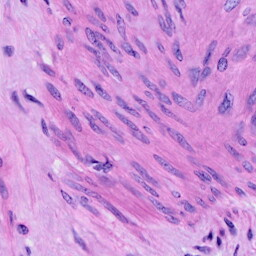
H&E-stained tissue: Cervix